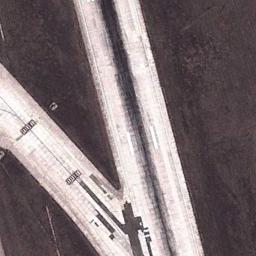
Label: runway